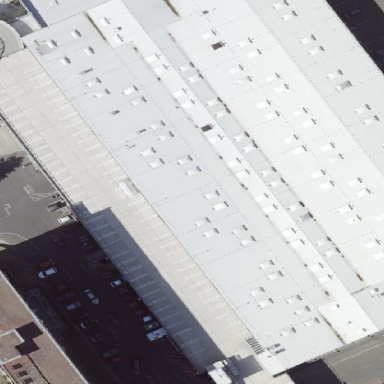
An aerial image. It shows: Close-up view of roof part of building.